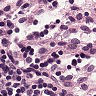
Metastatic tissue present: no